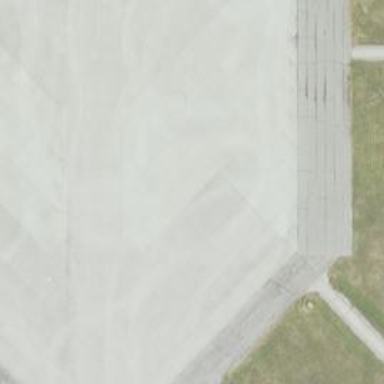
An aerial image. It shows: Image of taxiway at airport.